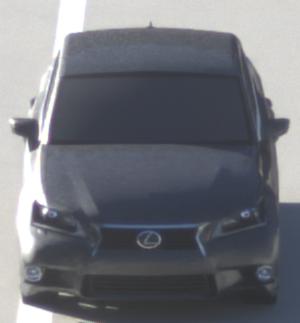
Make: Lexus
Model: GS 250
Detailed model: GS (L10)
Model produced from: 2012/06
Model produced until: 2013/12
Doors: 4
Color: gray
Road condition: dry road
Daytime: sunrise or sunset
Contrast: medium contrast